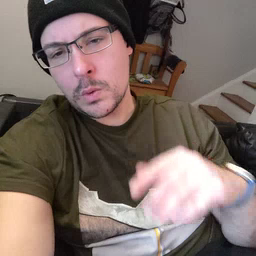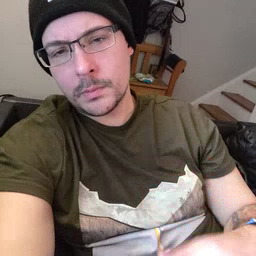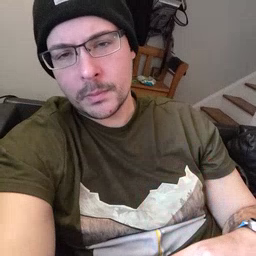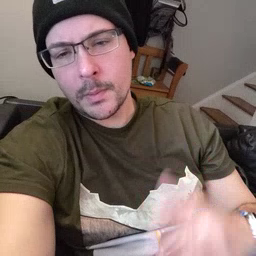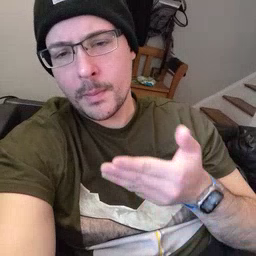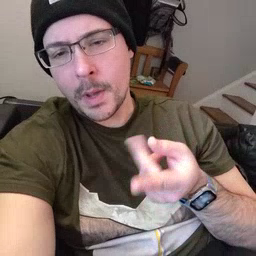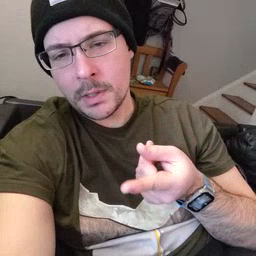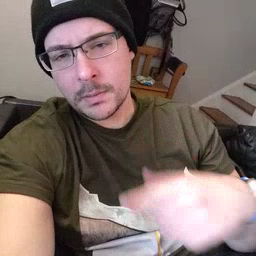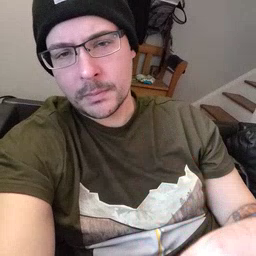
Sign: puppy